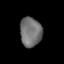
Tissue: lung
Cell type: Others
Senescence score: 0.2235
Nuclear area (px): 623
Mean DAPI intensity: 113.021